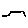
Label: car